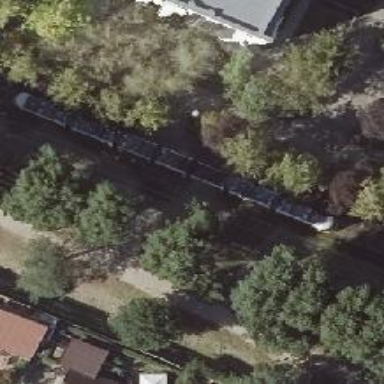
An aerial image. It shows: Tram crossing on the railway.